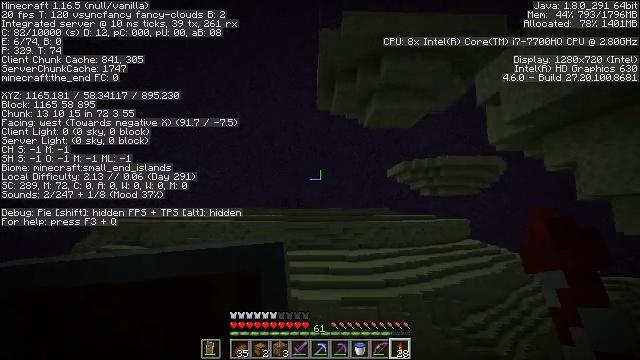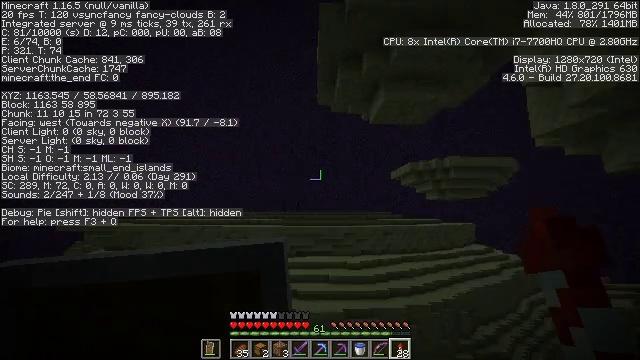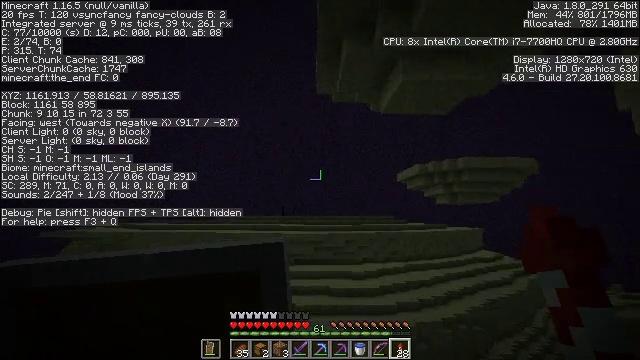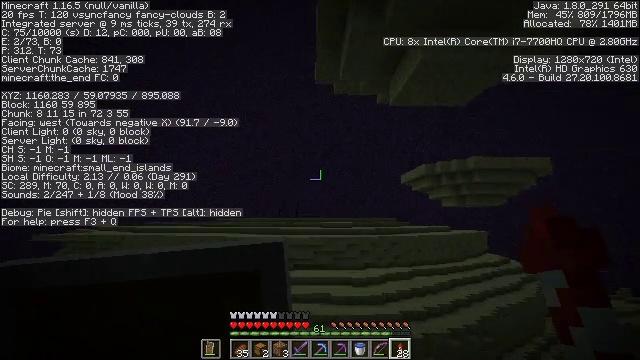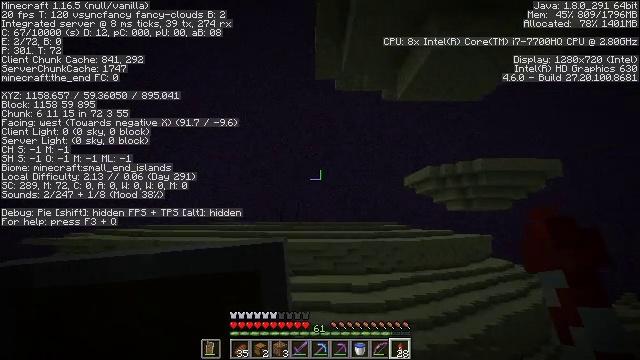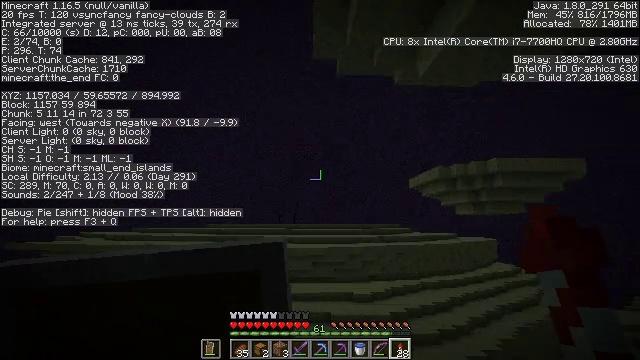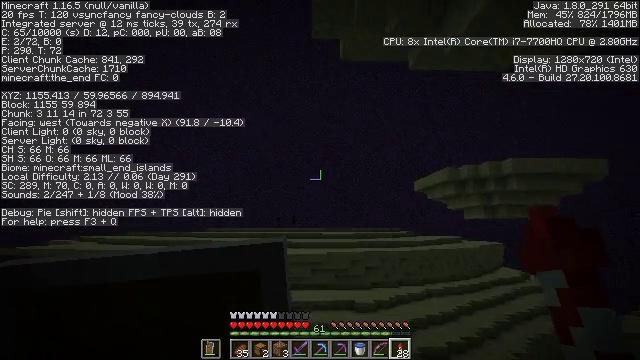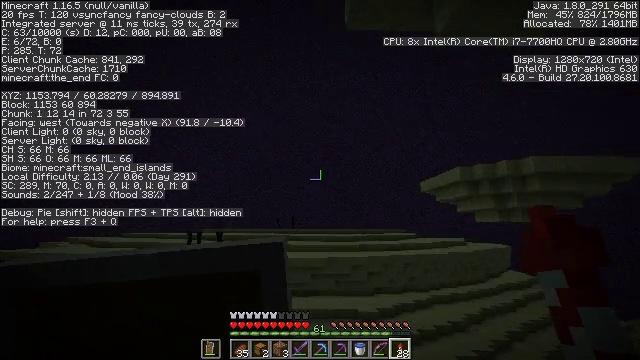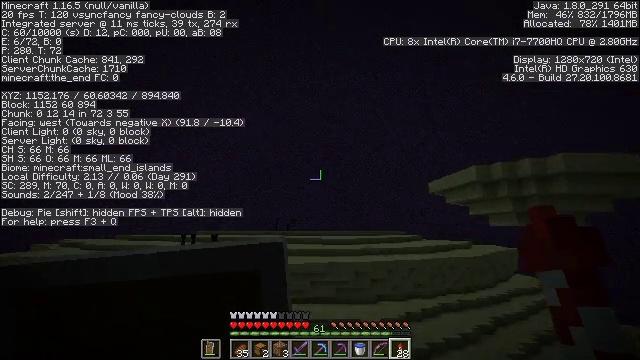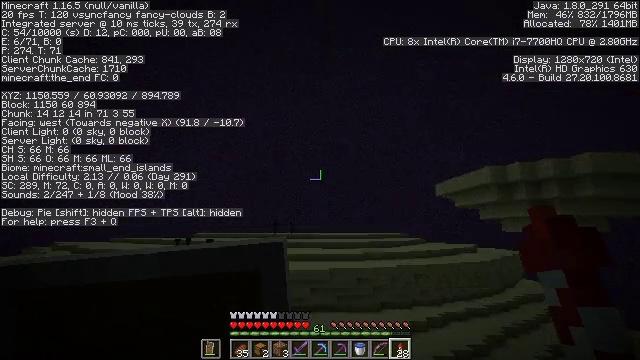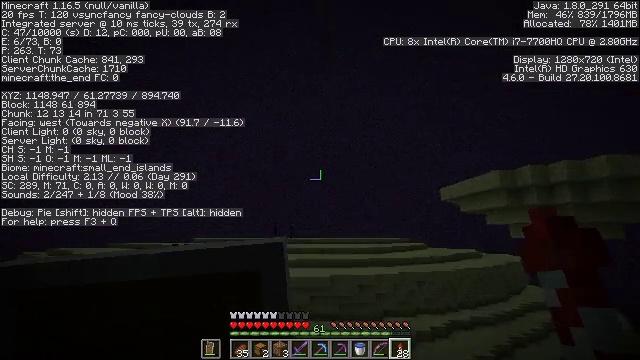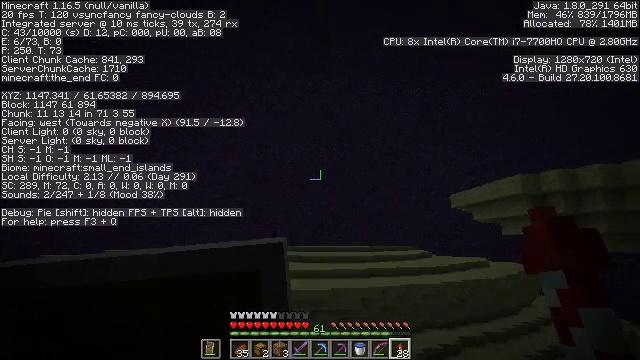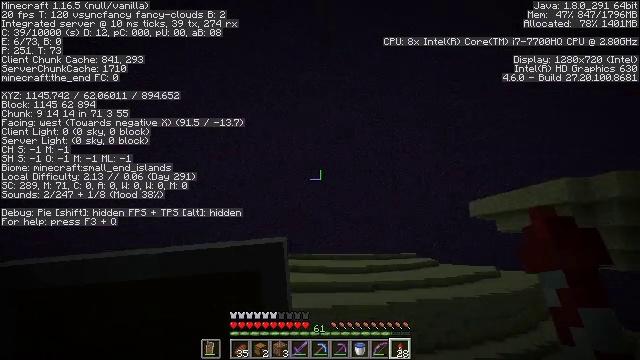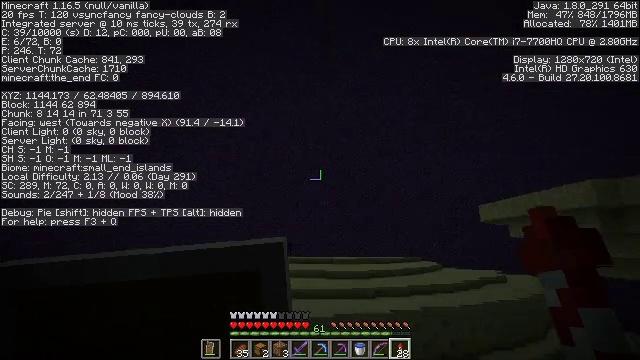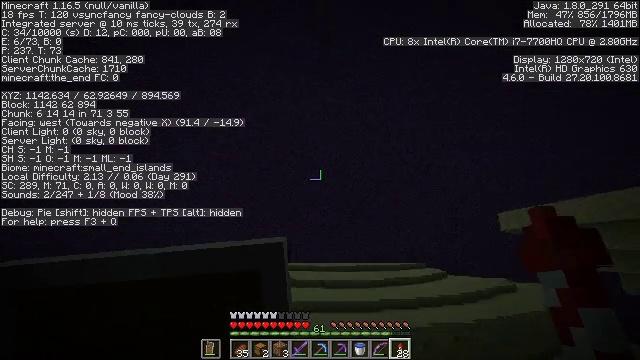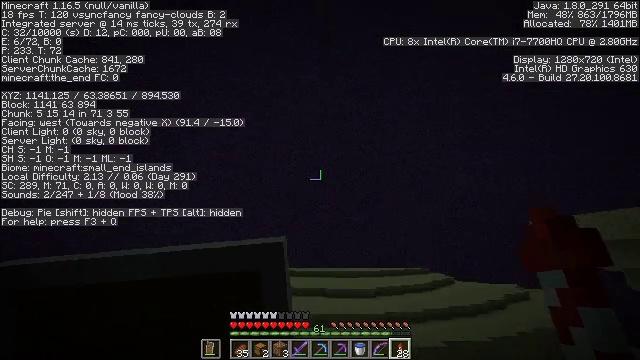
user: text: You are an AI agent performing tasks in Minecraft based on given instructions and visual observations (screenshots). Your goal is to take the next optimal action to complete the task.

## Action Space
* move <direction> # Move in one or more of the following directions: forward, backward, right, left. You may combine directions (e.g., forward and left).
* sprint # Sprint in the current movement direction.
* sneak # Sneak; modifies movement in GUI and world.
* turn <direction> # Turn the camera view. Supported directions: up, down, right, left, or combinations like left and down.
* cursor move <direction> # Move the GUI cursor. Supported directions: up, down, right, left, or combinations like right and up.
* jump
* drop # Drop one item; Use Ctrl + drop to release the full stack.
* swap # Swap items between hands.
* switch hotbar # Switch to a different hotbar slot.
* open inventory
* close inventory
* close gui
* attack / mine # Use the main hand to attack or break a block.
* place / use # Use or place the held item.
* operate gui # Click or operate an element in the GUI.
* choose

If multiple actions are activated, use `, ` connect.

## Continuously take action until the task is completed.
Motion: motion action
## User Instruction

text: Gather end stone from the End.
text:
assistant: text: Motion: no_op
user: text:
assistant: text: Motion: no_op
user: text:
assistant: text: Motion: no_op
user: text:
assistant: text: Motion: no_op
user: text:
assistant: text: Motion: no_op
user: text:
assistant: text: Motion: no_op
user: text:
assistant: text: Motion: no_op
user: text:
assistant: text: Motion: no_op
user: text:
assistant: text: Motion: no_op
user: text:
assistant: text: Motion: no_op
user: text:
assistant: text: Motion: turn up
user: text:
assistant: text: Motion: no_op
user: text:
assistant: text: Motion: no_op
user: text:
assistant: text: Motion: no_op
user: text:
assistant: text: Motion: no_op
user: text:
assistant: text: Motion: no_op
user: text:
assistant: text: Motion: no_op
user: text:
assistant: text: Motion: no_op
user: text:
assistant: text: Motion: no_op
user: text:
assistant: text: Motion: no_op
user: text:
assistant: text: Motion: no_op
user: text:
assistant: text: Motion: no_op
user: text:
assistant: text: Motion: no_op
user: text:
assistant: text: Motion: no_op
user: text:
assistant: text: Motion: no_op
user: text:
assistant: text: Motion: no_op
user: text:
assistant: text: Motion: no_op
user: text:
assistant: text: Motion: no_op
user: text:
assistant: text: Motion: no_op
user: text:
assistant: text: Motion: no_op